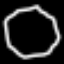
Label: octagon